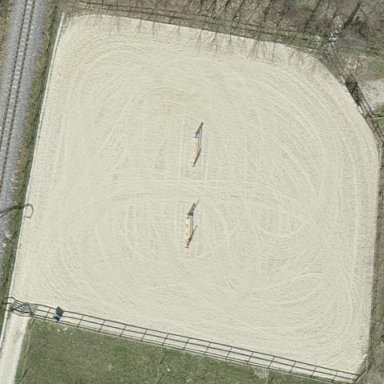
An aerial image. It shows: Equestrian pitch used for leisure and sports activities.